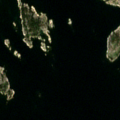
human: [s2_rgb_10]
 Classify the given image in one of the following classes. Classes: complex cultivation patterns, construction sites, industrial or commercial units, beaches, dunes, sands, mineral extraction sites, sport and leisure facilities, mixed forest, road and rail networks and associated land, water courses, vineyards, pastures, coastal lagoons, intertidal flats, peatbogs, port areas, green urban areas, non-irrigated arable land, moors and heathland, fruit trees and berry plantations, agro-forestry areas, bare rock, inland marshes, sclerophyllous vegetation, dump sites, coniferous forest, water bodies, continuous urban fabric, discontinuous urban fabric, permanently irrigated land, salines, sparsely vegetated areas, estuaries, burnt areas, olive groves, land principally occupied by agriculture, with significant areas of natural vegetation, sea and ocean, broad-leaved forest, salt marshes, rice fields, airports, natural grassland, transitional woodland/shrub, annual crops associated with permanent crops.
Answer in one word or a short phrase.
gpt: sea and ocean